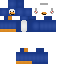
A male animal skin with dark skin, wearing brown helmet dressed in a blue hoodie and brown pants, featuring a closed mouth.